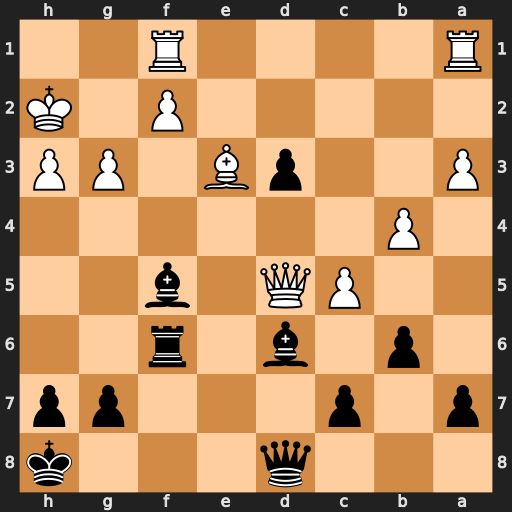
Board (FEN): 3q3k/p1p3pp/1p1b1r2/2PQ1b2/1P6/P2pB1PP/5P1K/R4R2
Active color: b
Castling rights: -
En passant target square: -
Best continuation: Bxg3+ fxg3 Qxd5